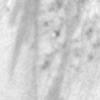
Label: change